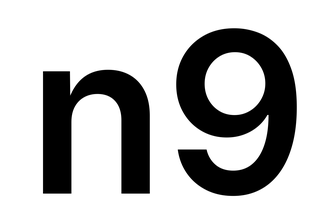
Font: Inter_SemiBold